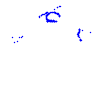
Particle: kaon